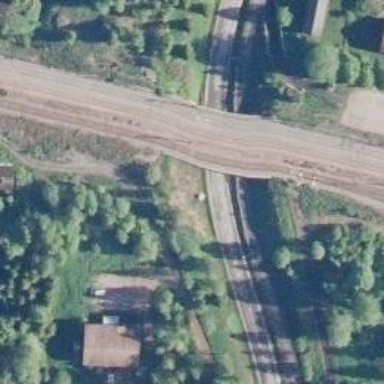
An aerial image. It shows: Railway bridge with electrified contact lines. This bridge is part of railway siding.